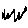
Label: zigzag